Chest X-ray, AP view. Patient: 49 years old, sex M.
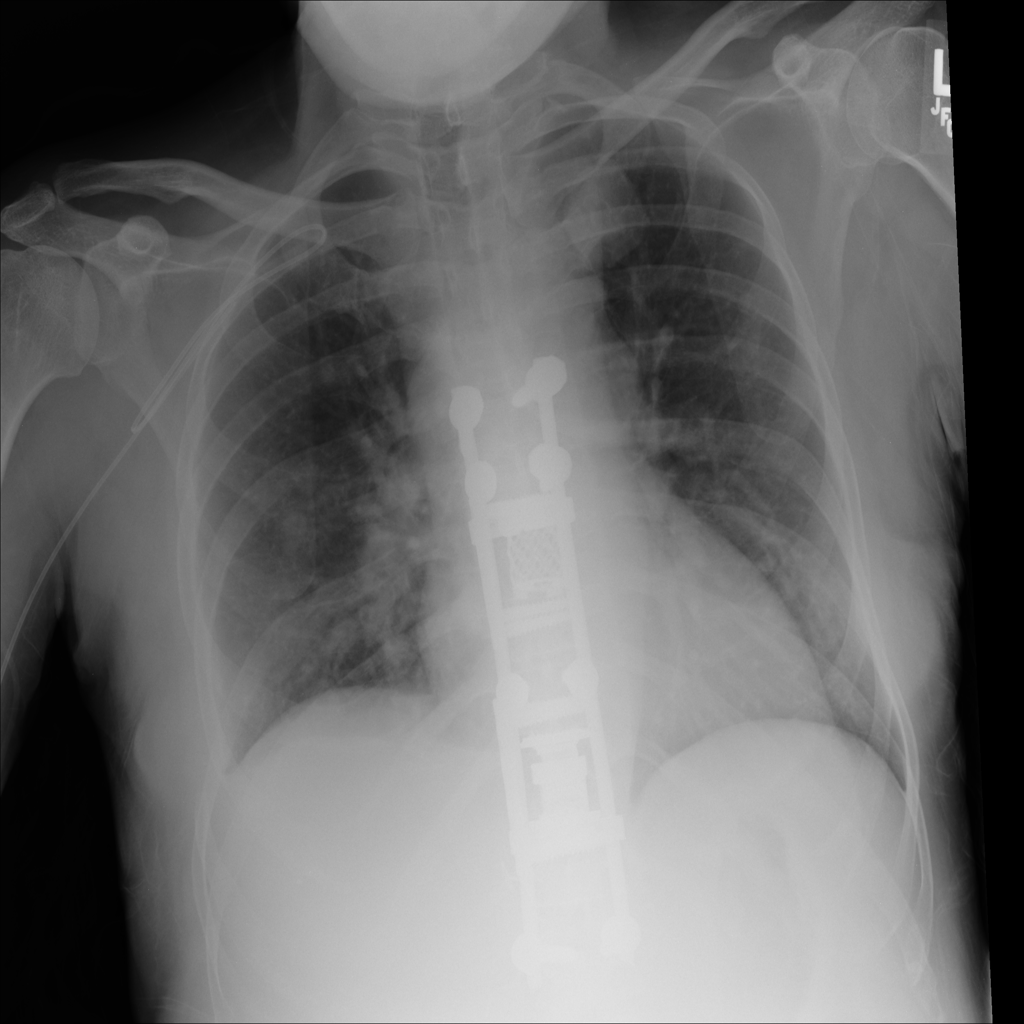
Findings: No Finding